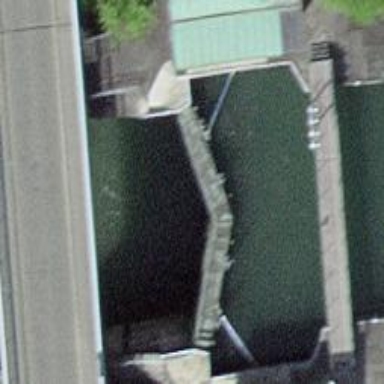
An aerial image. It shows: Canal with lock obstacle.